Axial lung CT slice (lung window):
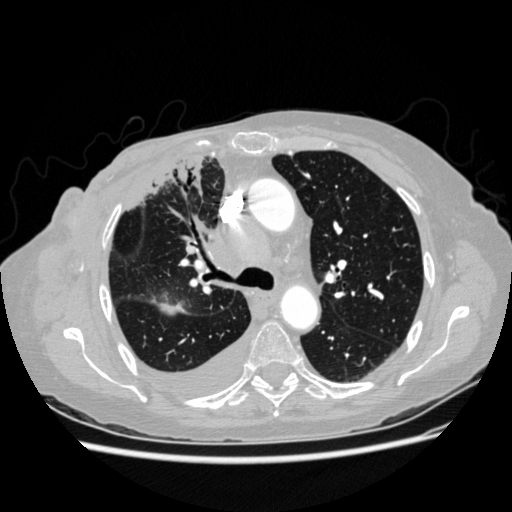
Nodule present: yes
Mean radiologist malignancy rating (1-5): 4